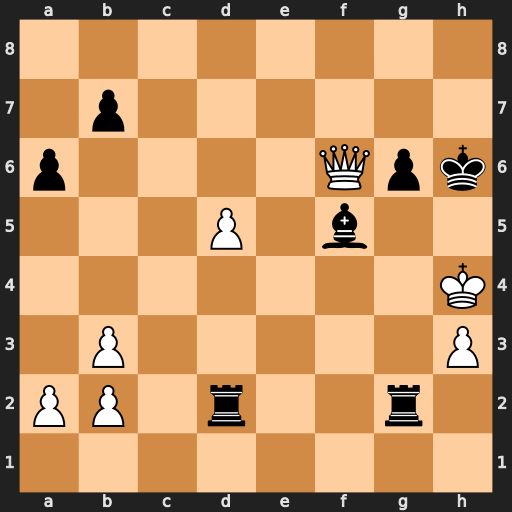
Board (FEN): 8/1p6/p4Qpk/3P1b2/7K/1P5P/PP1r2r1/8
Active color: w
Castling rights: -
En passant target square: -
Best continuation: Qh8#